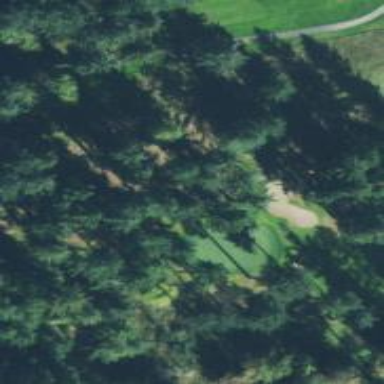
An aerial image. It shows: Golf hole.